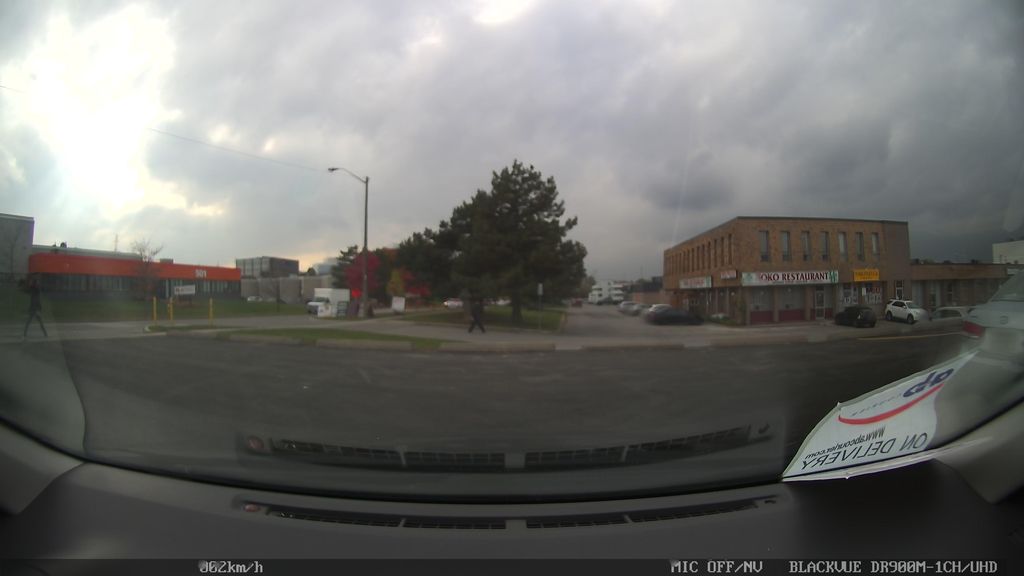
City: toronto